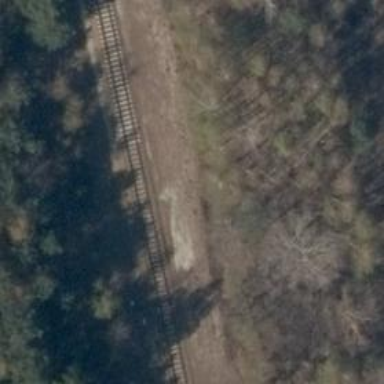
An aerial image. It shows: Abandoned railway siding.